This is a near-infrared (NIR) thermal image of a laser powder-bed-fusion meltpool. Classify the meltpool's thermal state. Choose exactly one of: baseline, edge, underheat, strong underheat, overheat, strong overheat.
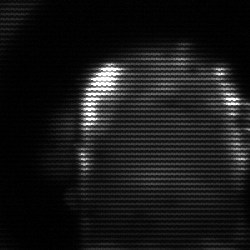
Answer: baseline